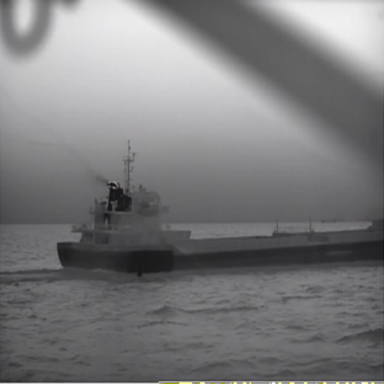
There is a liner in the infrared image.